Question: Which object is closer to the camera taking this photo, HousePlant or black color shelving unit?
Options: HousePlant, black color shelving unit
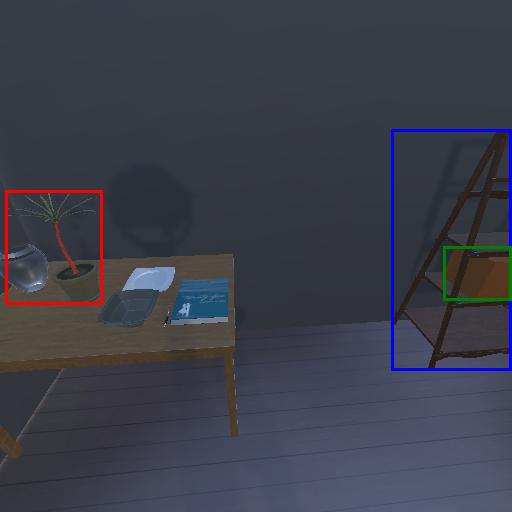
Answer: HousePlant